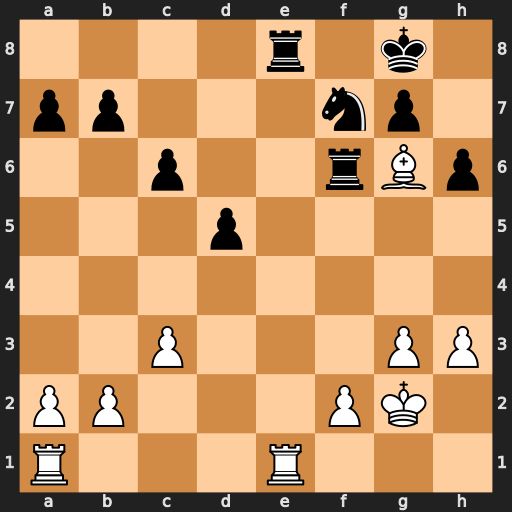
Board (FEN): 4r1k1/pp3np1/2p2rBp/3p4/8/2P3PP/PP3PK1/R3R3
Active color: w
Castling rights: -
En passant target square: -
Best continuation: Rxe8#